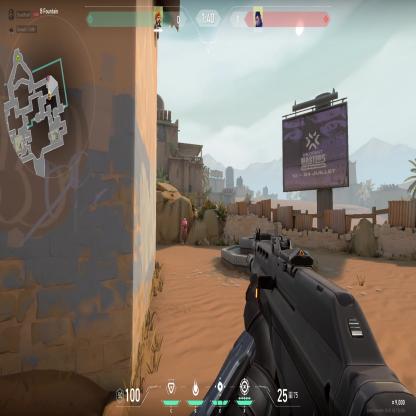
Label: enemy